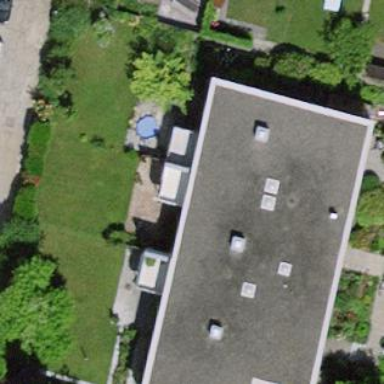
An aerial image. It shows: Terrace building.